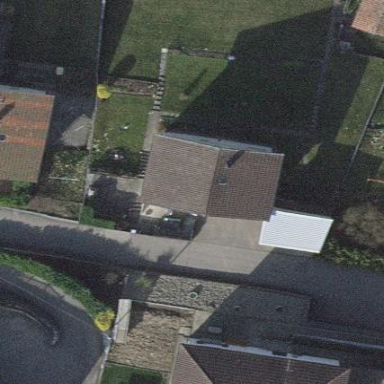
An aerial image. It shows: Residential garden surrounded by fence.